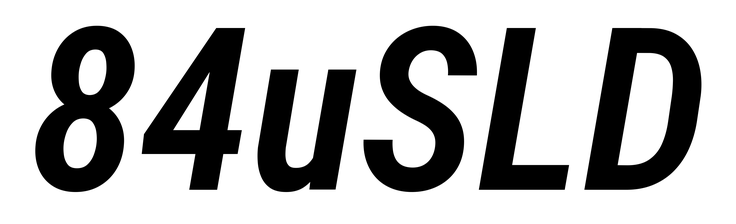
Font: Roboto-Italic_Condensed_SemiBold_Italic